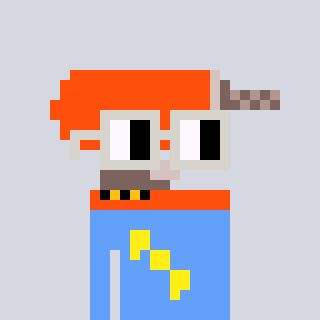
a pixel art character with square light gray glasses, a drill-shaped head and a blue-colored body on a cool background